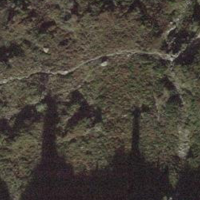
EUNIS habitat code: 32
Species observed at this site:
Miramella alpina
Colias palaeno
Gomphocerippus rufus